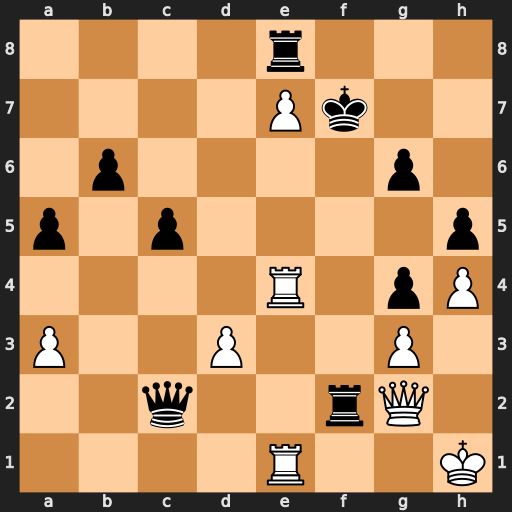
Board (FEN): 4r3/4Pk2/1p4p1/p1p4p/4R1pP/P2P2P1/2q2rQ1/4R2K
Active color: w
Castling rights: -
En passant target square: -
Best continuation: Rf4+ Rxf4 Qxc2